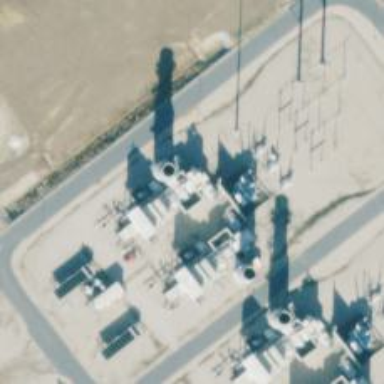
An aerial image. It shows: Gas-powered generator.